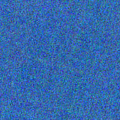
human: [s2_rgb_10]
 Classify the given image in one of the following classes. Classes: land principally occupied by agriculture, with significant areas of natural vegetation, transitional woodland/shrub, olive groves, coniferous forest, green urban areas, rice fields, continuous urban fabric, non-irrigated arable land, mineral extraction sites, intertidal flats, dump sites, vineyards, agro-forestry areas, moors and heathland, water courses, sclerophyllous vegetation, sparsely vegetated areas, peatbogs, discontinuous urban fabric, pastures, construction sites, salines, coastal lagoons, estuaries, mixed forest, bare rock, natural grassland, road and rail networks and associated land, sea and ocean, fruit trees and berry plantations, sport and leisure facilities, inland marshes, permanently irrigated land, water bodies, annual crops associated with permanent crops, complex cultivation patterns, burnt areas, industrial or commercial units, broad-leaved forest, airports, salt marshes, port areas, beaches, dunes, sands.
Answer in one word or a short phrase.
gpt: water bodies